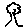
Label: tree